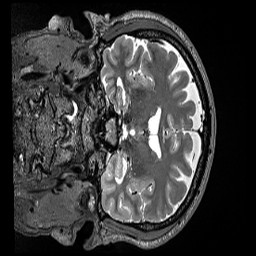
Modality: T2w
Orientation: coronal
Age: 63
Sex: male
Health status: ill
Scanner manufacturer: siemens
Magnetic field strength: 3 T
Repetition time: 3.2 s
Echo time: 0.564 s